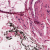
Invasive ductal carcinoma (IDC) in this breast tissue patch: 0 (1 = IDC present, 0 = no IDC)